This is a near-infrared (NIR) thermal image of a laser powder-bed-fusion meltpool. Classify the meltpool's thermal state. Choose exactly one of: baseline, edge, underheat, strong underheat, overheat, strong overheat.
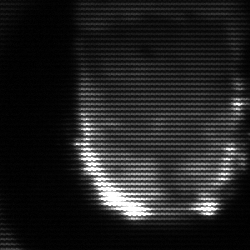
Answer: baseline